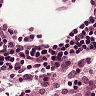
Metastatic tissue present: no